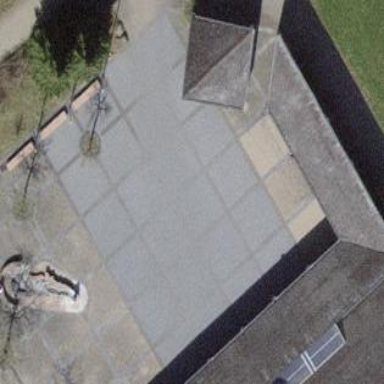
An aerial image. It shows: View of roof of building.